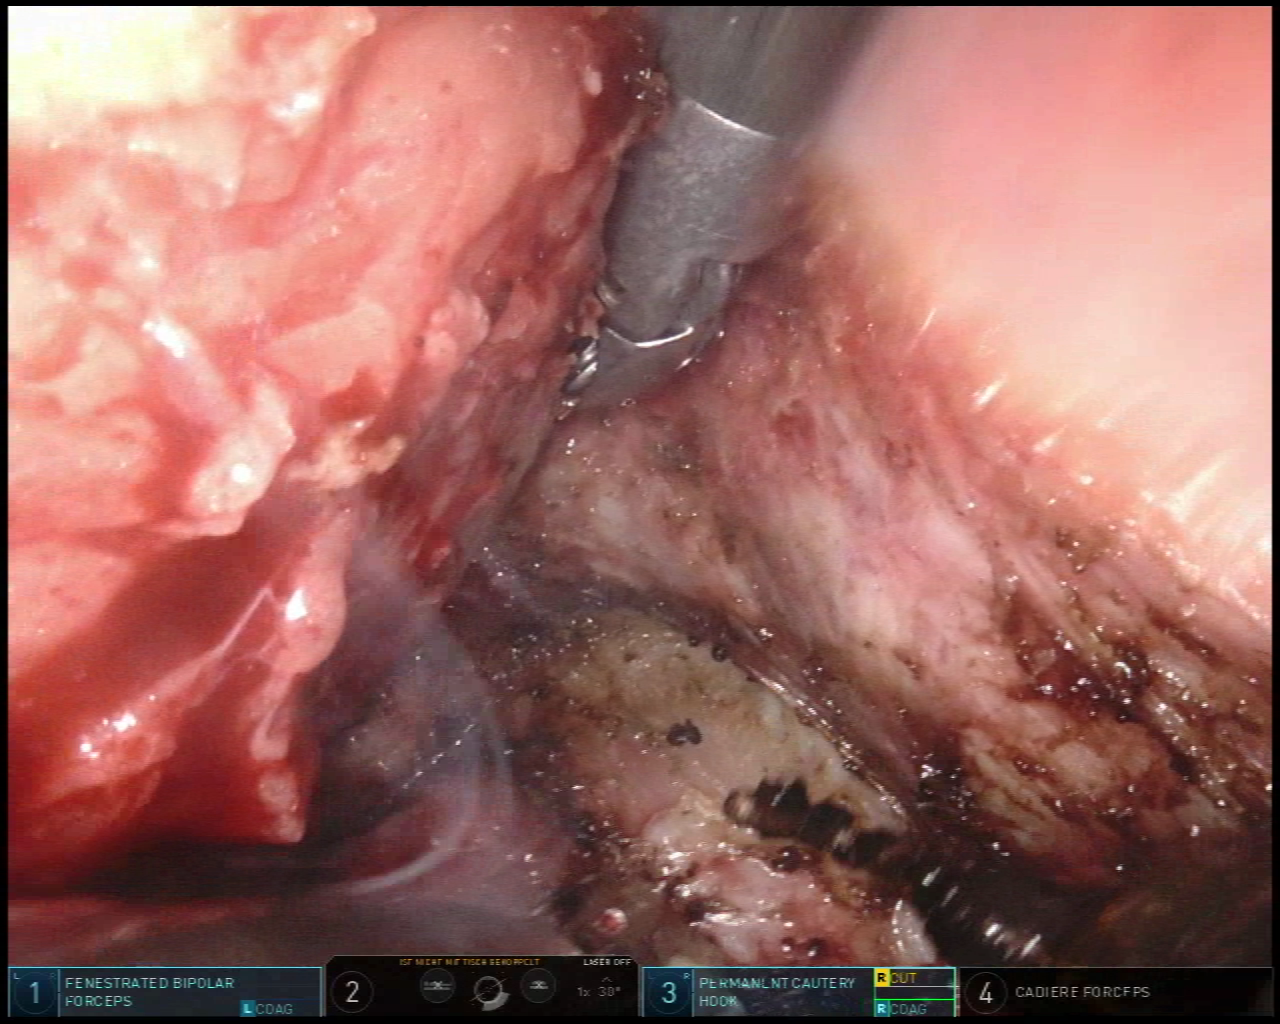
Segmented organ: vesicular_glands
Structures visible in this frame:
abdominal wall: no
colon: no
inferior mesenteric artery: no
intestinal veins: no
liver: no
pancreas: no
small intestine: no
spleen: no
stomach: no
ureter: no
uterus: no
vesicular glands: yes